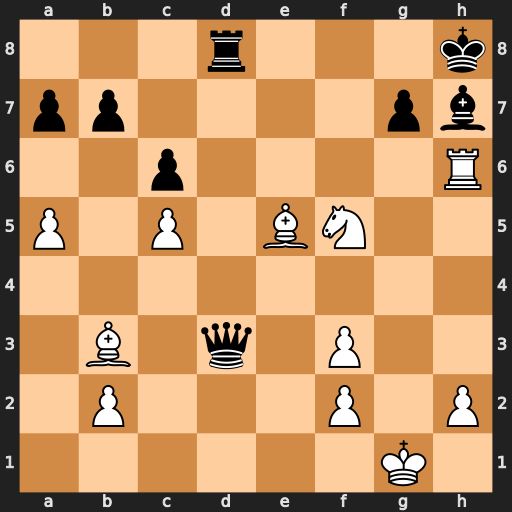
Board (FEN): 3r3k/pp4pb/2p4R/P1P1BN2/8/1B1q1P2/1P3P1P/6K1
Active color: w
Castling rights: -
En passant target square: -
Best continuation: Bxg7#